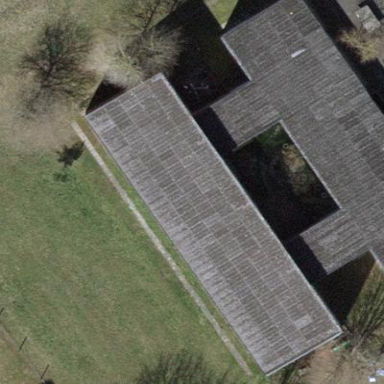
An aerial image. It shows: Building with skillion roof in dimgray color. The building itself is firebrick in color.